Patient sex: F
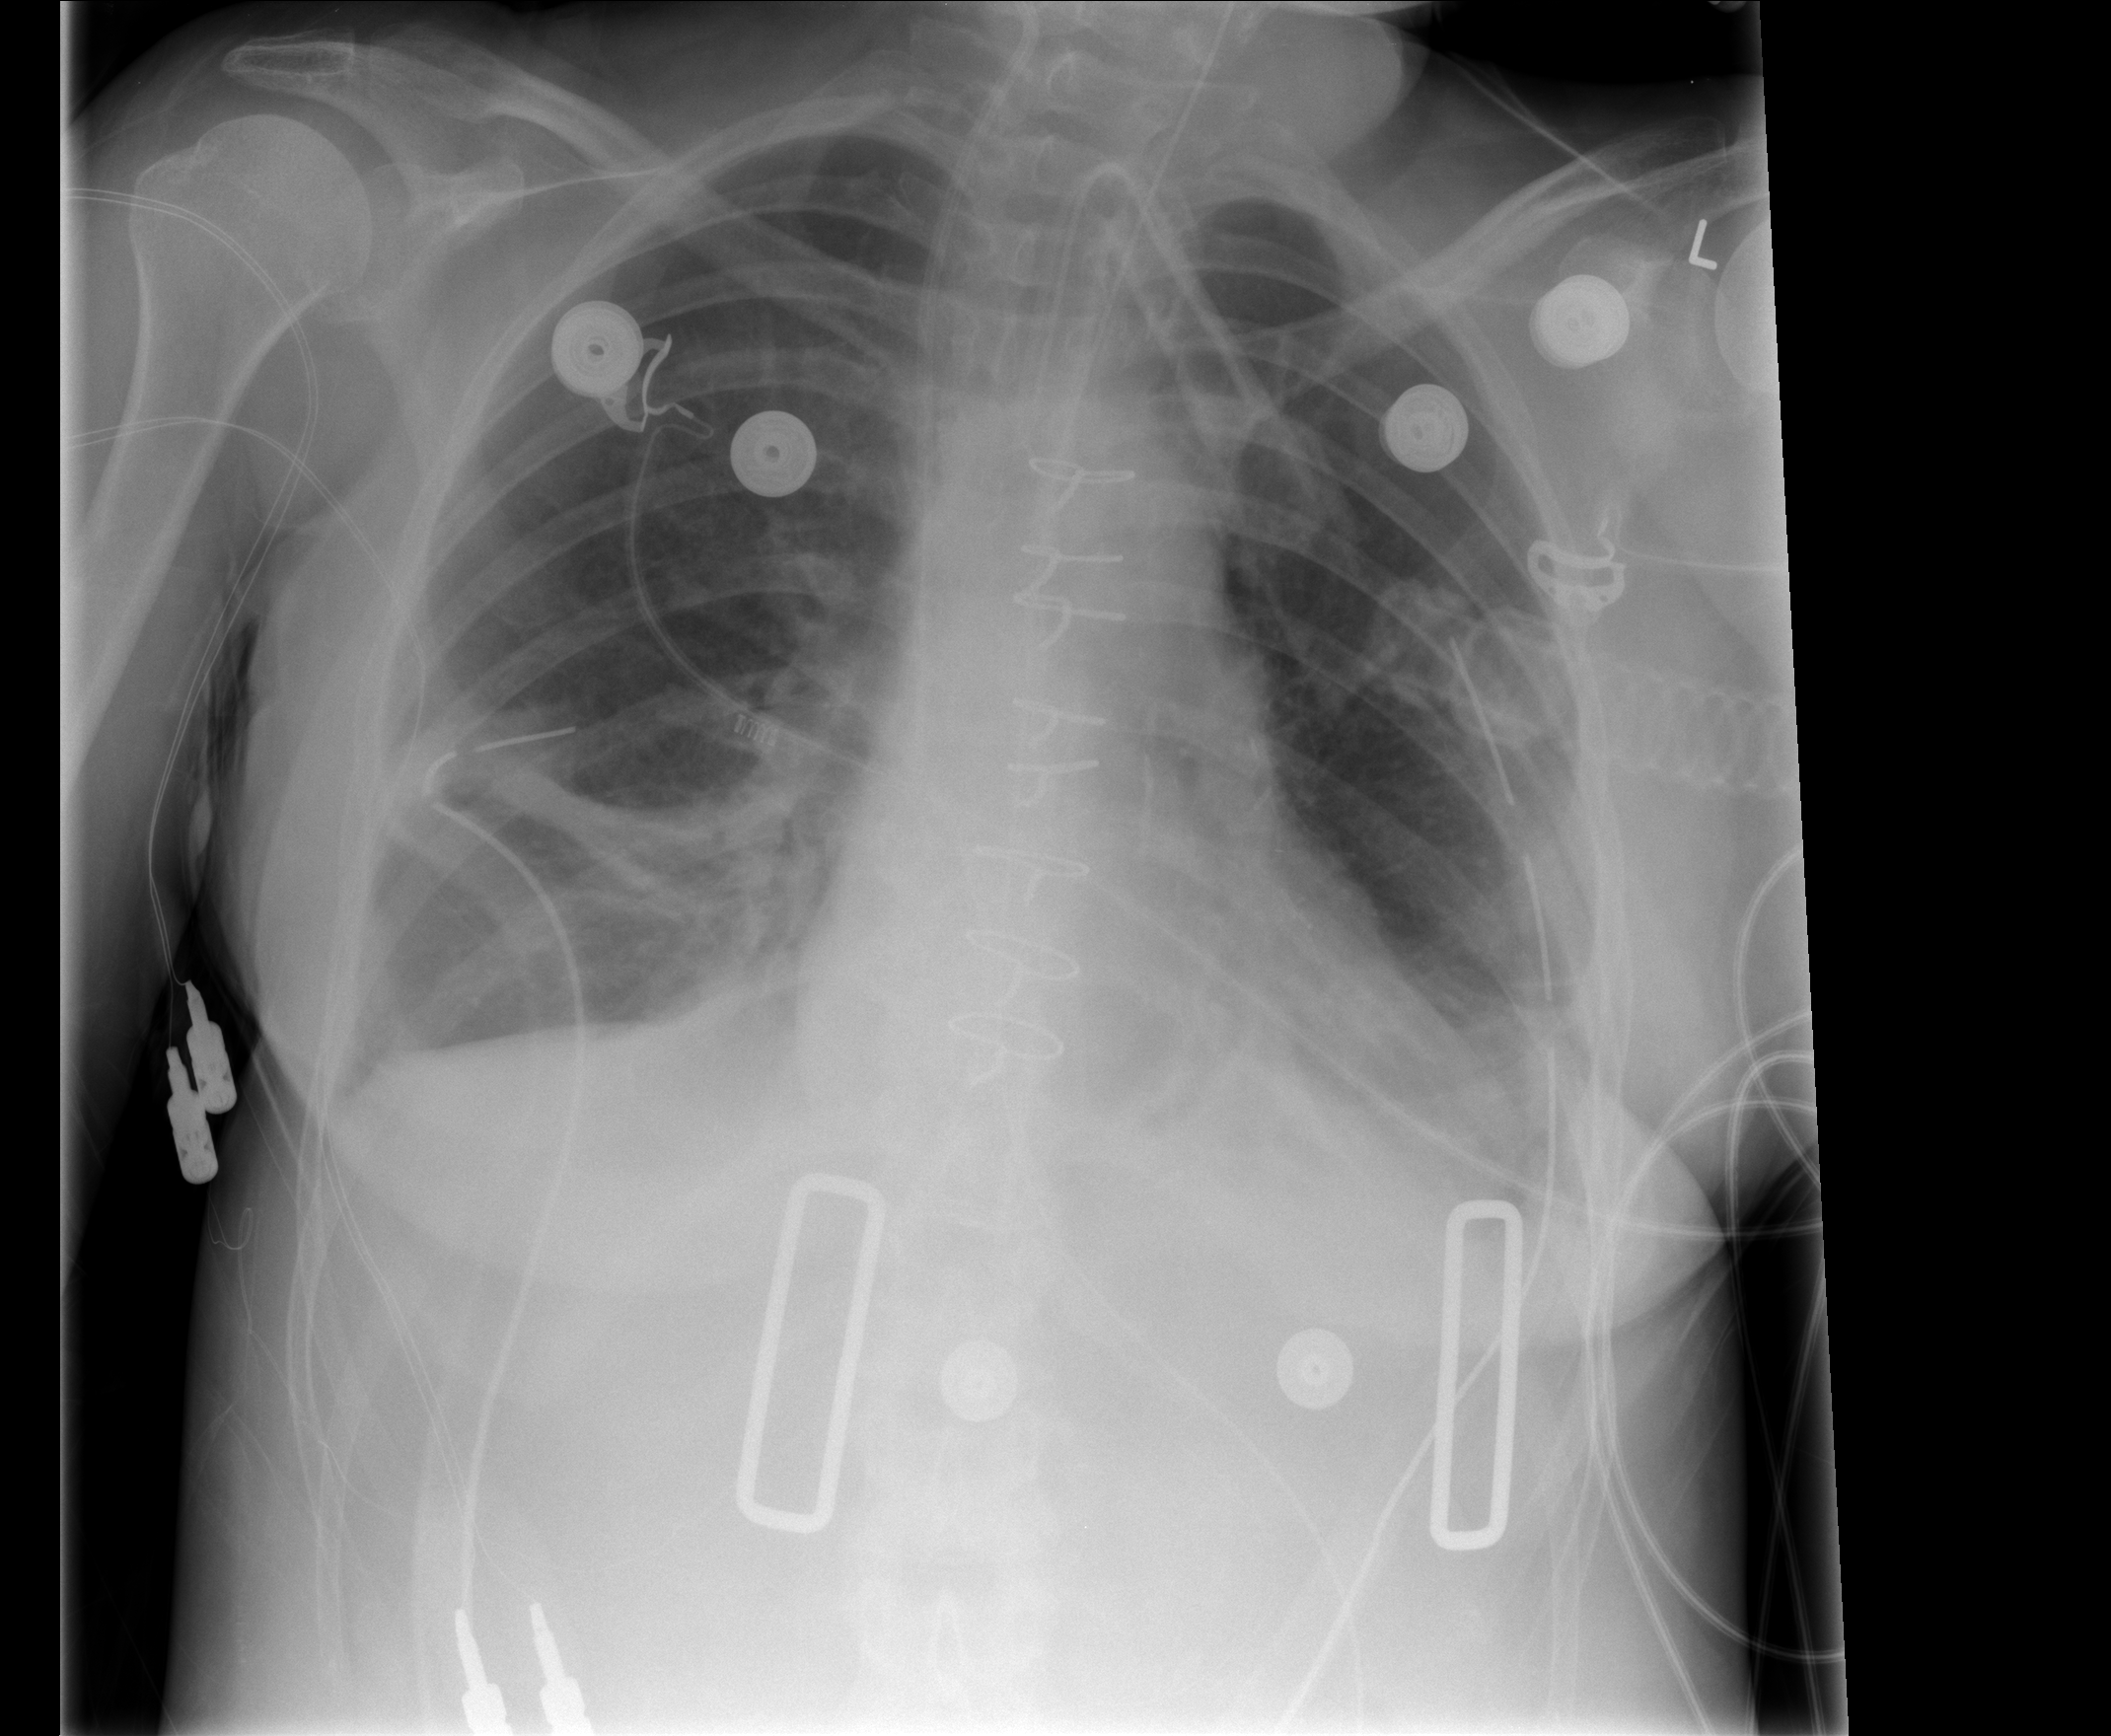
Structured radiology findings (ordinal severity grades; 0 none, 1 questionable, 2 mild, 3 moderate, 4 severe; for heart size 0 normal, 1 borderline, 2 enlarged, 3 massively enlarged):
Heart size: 0
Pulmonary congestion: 0
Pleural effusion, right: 1
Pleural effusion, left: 2
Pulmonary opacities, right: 2
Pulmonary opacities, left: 0
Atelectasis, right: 2
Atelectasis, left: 2